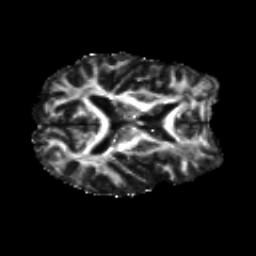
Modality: FA
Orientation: axial
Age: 30
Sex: male
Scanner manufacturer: siemens
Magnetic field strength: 3 T
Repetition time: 8.8 s
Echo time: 0.085 s